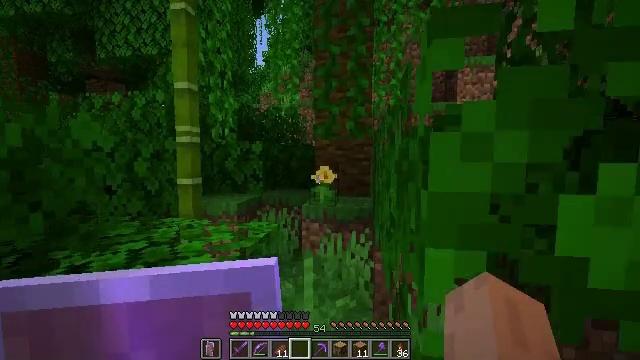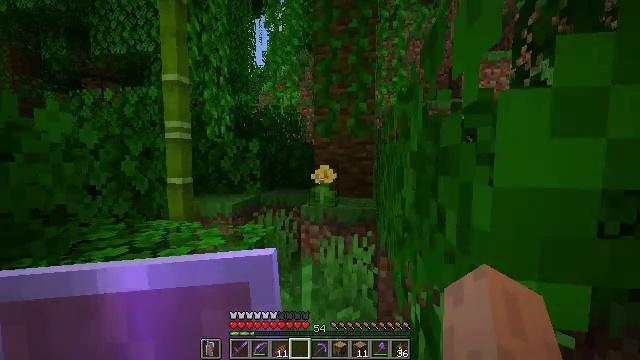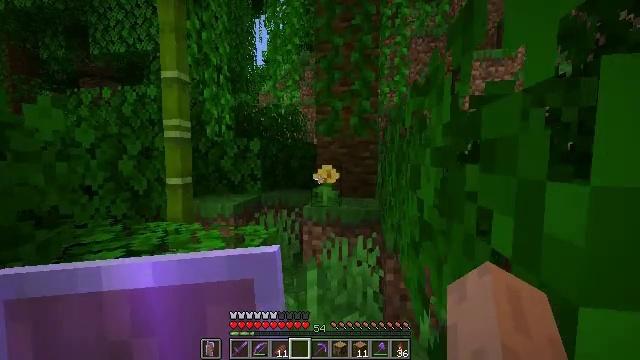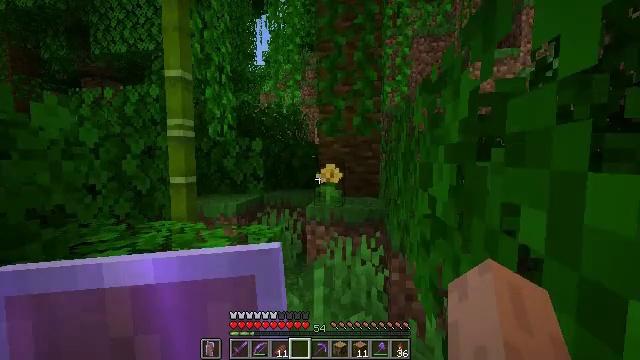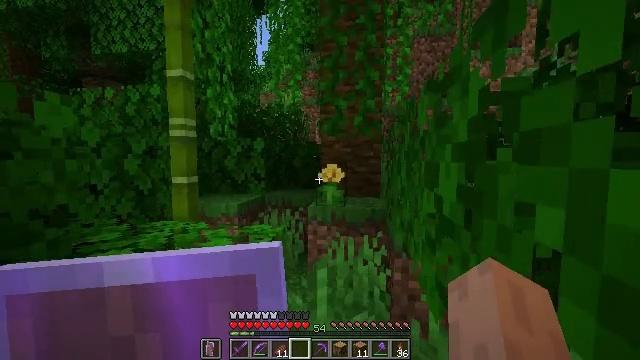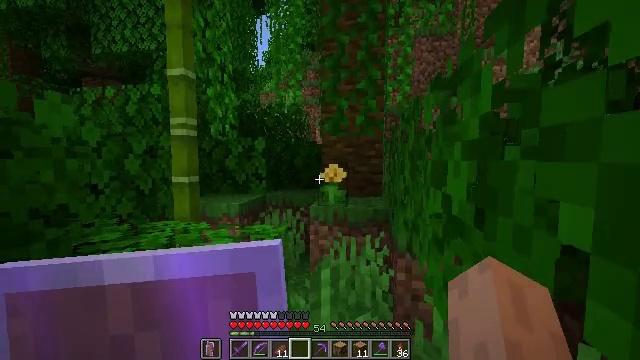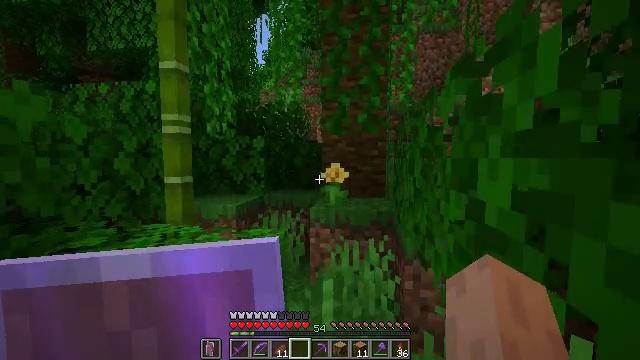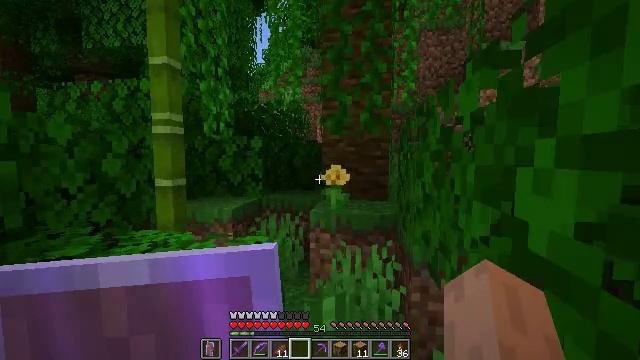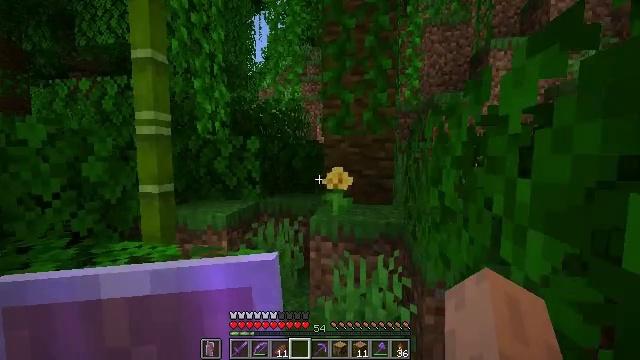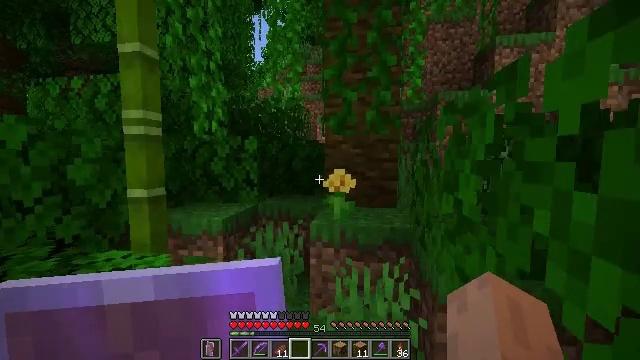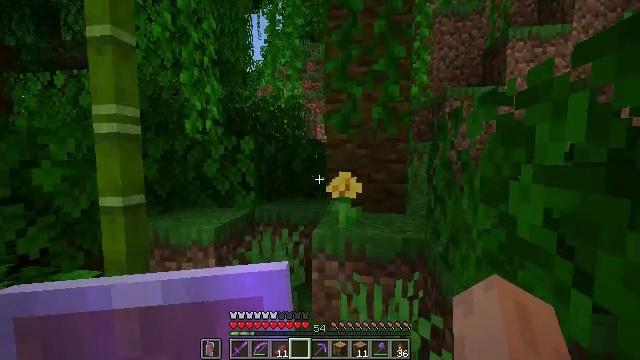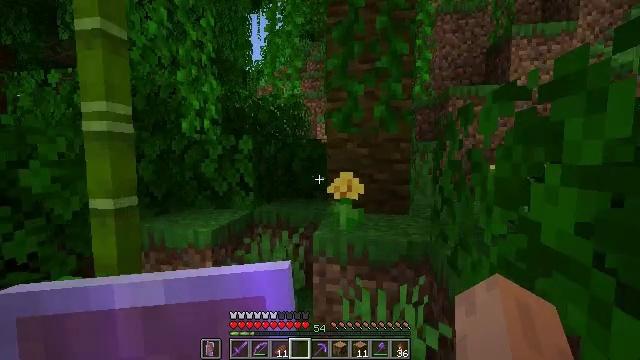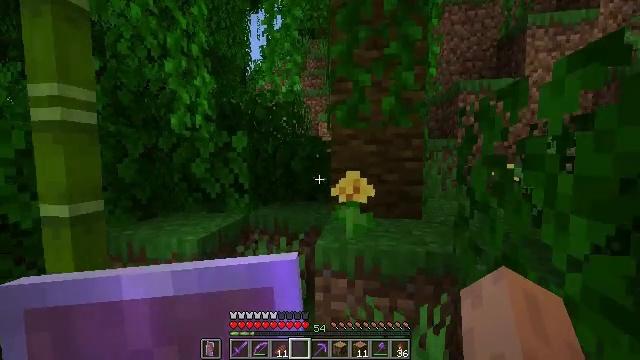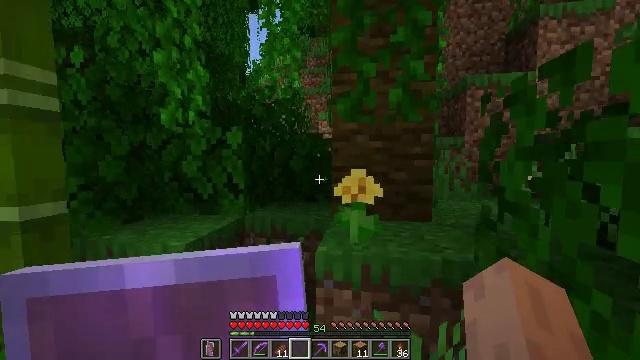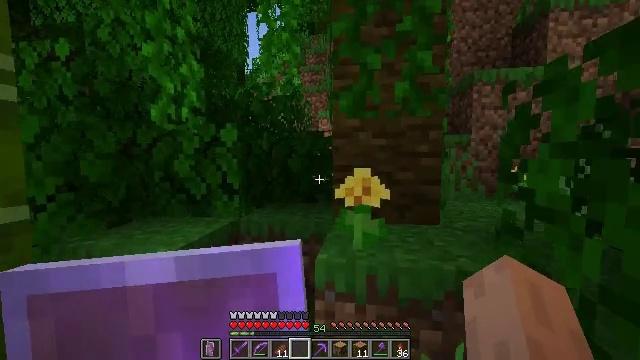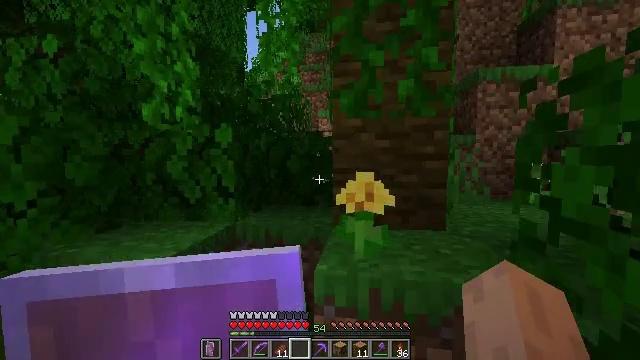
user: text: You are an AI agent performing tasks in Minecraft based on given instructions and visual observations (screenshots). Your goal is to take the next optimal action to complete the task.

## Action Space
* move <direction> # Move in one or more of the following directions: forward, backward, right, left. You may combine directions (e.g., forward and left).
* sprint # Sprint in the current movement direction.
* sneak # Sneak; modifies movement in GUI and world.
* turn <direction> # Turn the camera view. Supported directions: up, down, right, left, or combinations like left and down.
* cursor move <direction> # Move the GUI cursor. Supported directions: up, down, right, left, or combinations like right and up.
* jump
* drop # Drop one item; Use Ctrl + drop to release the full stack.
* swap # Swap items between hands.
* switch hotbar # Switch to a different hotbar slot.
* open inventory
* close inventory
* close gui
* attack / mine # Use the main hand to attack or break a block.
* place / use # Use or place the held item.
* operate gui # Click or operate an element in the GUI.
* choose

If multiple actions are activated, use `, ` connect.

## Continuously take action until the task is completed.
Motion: motion action
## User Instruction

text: Harvest vines off the surface.
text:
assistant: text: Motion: move forward
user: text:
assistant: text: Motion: move forward
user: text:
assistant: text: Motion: move forward
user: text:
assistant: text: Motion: move forward
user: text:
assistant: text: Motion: move forward
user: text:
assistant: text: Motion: move forward
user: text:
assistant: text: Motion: move forward
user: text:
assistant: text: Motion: move forward
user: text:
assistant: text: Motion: move forward
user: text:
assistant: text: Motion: move forward
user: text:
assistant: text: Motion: move forward
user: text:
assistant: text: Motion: move forward
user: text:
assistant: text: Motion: move forward
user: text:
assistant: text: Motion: move forward
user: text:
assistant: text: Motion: move forward
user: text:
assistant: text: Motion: move forward
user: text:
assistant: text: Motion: move forward
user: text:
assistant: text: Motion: move forward
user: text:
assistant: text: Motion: move forward
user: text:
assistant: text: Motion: no_op
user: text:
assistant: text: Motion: no_op
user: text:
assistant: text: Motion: no_op
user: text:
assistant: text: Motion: no_op
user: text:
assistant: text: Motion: no_op
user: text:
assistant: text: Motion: no_op
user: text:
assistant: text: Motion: no_op
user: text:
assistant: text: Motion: no_op
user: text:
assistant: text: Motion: no_op
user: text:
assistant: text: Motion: no_op
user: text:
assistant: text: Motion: no_op